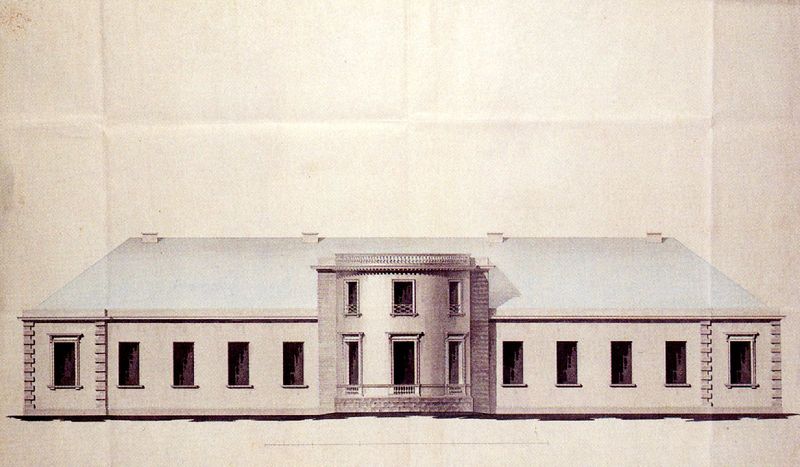
Titel: Haseldorf, Zeichnung für die Gartenfassade und Giebelfronten
Künstler: Christian Frederik Hansen
Schlagwörter: fenster, pfeiler, zeichnung, dach, gebäude, haus, architektur, stein, brüstung, front, kamin, schornstein, balkon, papier, ansicht, fassade, farblos, verzierung, geländer, eingang, druck, stich, schwarzweiß, entwurf, portikus, fensterbank, plan, tempel, öffnungen, maßstab, aussenfassade, einstöckig, dacg, fenstet, ebenmäßigkeit